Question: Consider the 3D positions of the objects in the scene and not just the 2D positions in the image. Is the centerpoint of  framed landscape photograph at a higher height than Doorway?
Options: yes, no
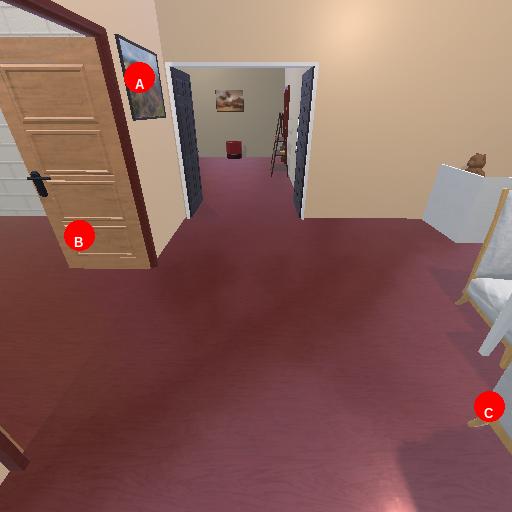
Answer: yes